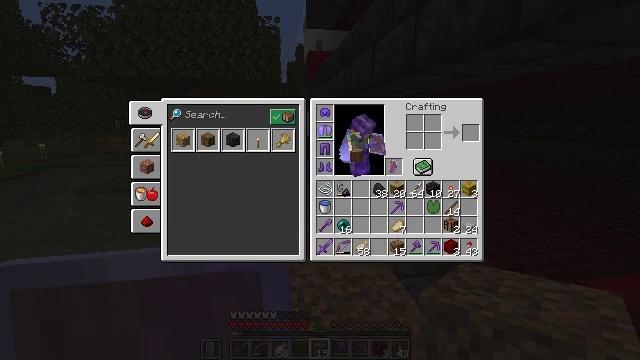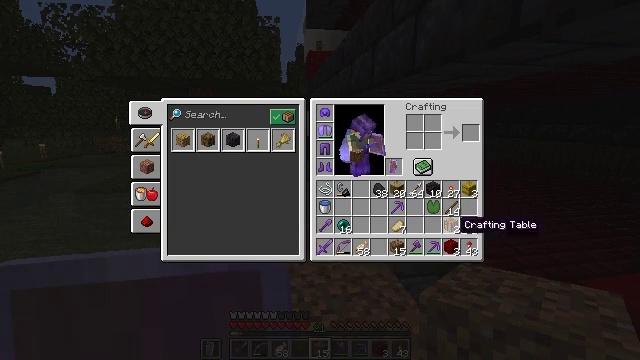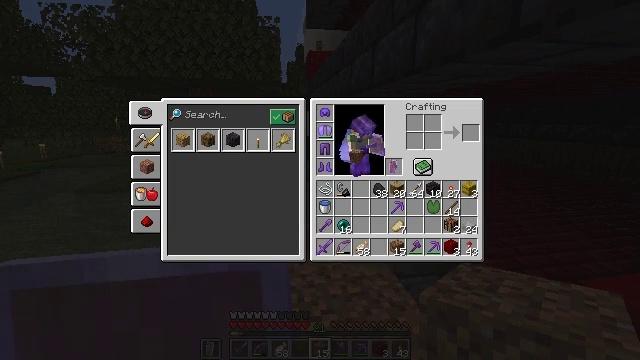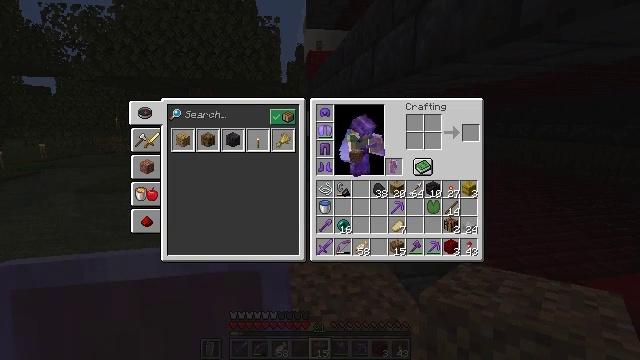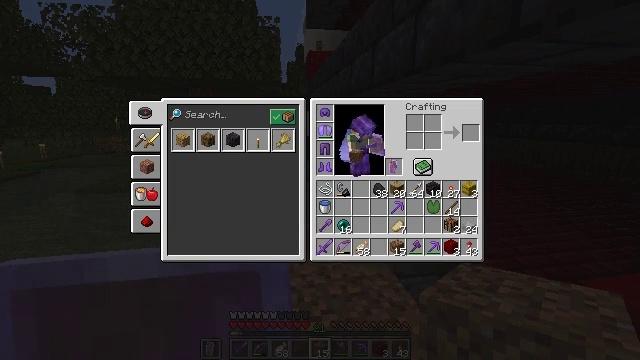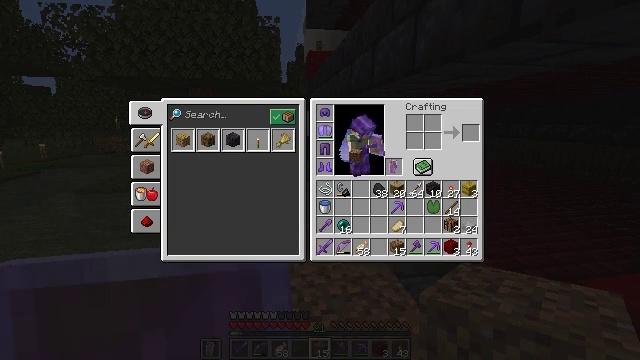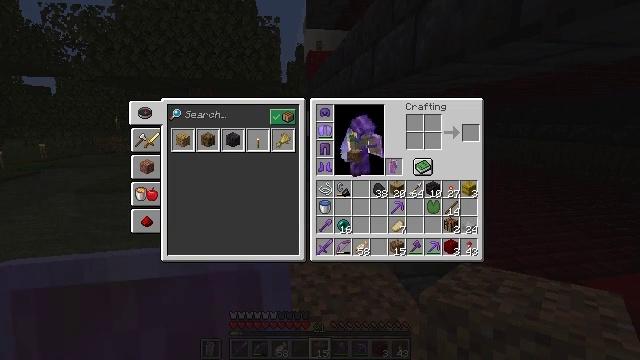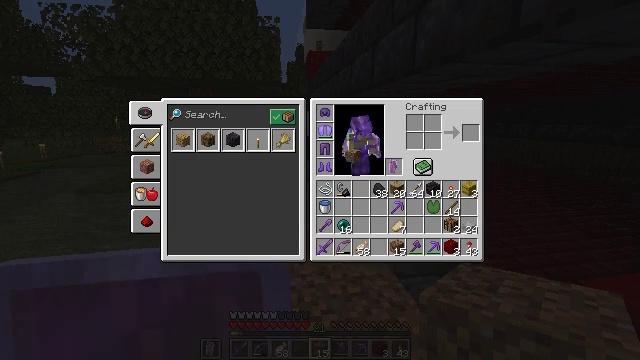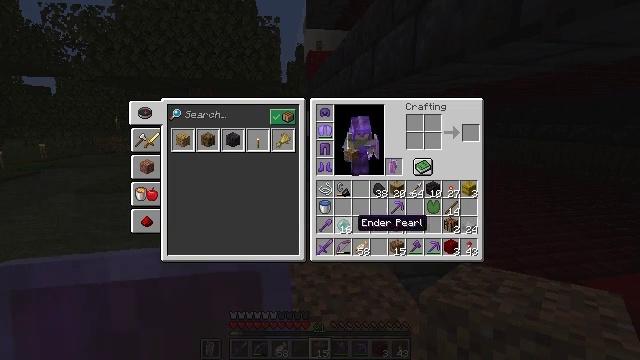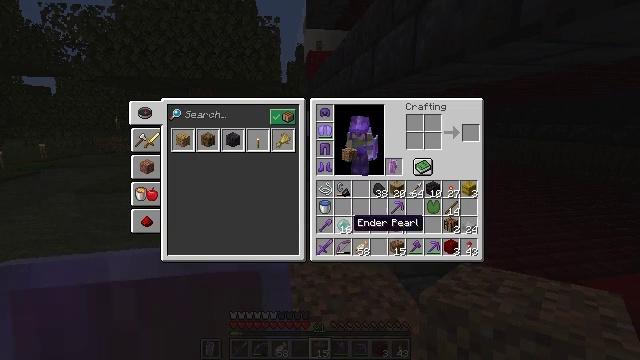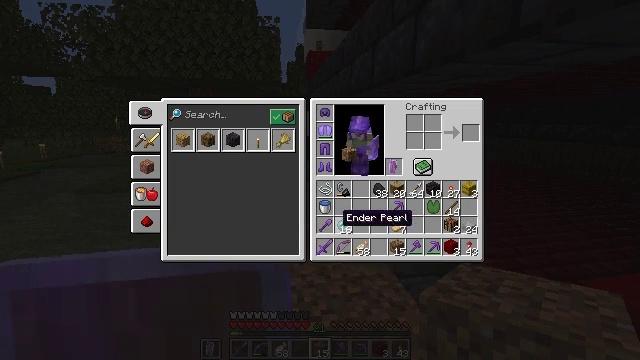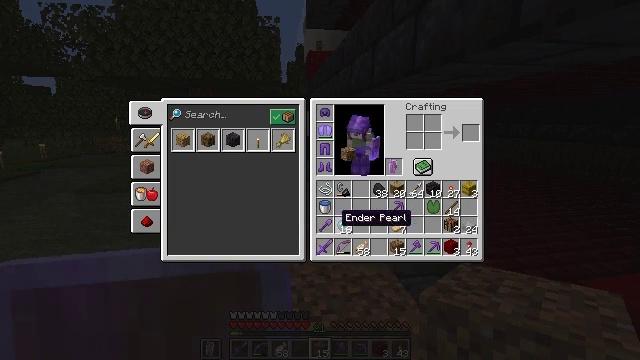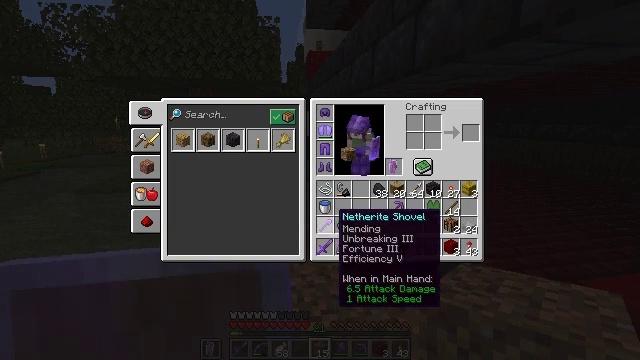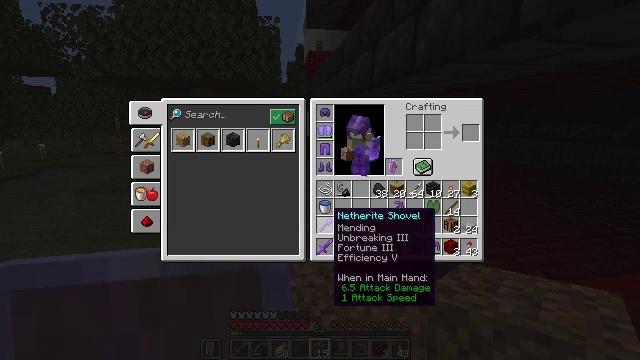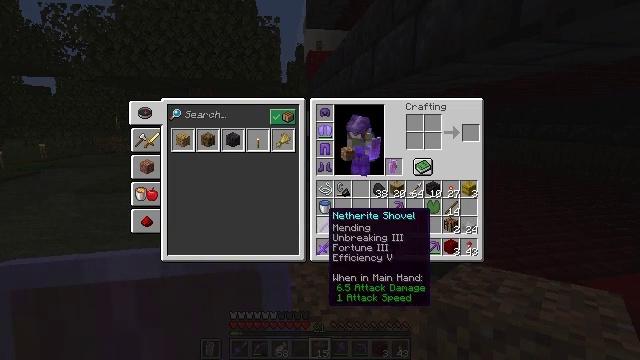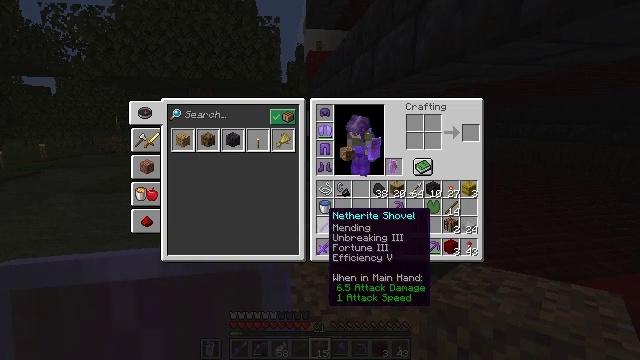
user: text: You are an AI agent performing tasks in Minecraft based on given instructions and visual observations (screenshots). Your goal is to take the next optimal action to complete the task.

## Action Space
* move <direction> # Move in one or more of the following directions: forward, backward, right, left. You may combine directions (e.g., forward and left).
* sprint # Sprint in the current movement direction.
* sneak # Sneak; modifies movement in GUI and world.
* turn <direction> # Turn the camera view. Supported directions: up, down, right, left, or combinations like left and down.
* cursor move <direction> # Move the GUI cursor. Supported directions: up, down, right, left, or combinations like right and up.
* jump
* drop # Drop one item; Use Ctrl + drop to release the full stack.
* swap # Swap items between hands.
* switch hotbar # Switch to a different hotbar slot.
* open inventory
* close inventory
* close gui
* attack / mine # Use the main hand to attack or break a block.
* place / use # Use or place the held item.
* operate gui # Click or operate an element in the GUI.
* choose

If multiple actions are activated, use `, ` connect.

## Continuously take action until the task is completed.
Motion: motion action
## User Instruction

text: Gather dirt.
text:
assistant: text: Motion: sneak, turn left and down
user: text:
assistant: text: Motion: sneak
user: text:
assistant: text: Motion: sneak
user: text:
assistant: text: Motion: turn left
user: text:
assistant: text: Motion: turn left
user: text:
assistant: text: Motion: turn left
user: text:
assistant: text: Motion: turn left
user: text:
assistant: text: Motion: turn left
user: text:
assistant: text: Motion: no_op
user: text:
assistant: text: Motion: sneak, turn left
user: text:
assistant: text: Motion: sneak
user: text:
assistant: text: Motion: sneak
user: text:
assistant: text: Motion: sneak
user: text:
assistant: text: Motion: sneak
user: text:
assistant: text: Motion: sneak
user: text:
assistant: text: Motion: sneak
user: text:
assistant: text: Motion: sneak, attack / mine
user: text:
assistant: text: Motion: sneak, attack / mine
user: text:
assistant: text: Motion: sneak
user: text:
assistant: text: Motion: no_op
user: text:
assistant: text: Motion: no_op
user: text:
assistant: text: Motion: no_op
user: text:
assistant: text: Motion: no_op
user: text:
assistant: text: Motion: no_op
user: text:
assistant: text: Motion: no_op
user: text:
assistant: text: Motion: no_op
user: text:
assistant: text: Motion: no_op
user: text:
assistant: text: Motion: no_op
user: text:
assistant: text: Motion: no_op
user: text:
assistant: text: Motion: no_op